Question: I am building a laravel application.I encountered a situation where i want to add helper comments for a field.I have a field status and due to requirement,i have to save the statuses as numbers 0,1,2,.. where the number indicates the following statuses
'''
0 for inactive
1 for active
2 for pending
....
'''
Now i want to save the statuses as enum having values 0,1,2 and want to add a helper comment to indicates the meaning of these numbers i.e., 0 for inactive,etc.

Is it possible to add a helper comment to any field using laravel schema??If yes,then how can i do so??
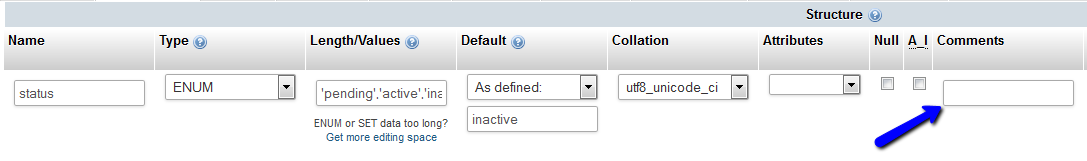
Answer: Laravel supports sqlite, mysql, postresql and sql server right out of the box.
The table comments doesn't exists in everyone of these DBMS.
Hence, it is not written in Schema builder.
You can execute MySQL specific raw query such as example:
'''
DB::statement( "ALTER TABLE 'user' CHANGE 'id' 'id' INT( 11 ) COMMENT 'id of user' " );
'''